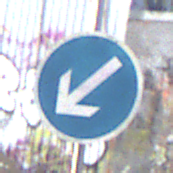
Verkehrszeichen: VorgeschriebeneVorbeifahrtLinks
Umgebung: Outdoor, Urban
Tageszeit: MorningAfternoon
Wetter: PartlyCloudy
Licht: Natural
Jahreszeit: NotSpecified
Kontrast: MediumContrast